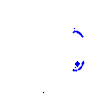
Particle: electron